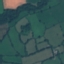
Land use / land cover class: Pasture